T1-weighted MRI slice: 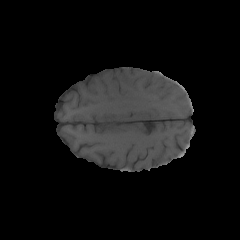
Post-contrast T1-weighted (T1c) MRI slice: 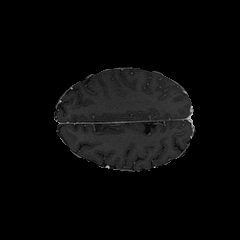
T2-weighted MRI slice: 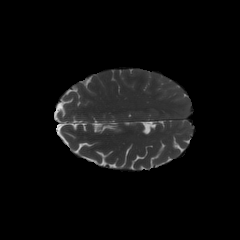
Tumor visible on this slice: no